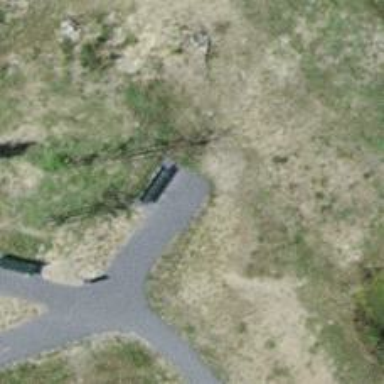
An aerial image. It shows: Footway with fine gravel surface.